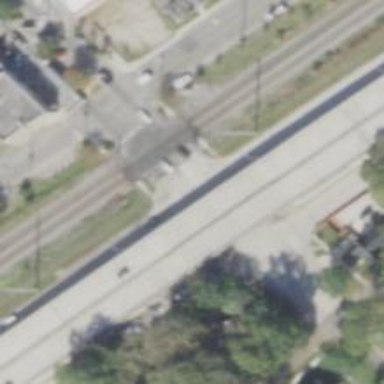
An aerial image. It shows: Railway crossing.